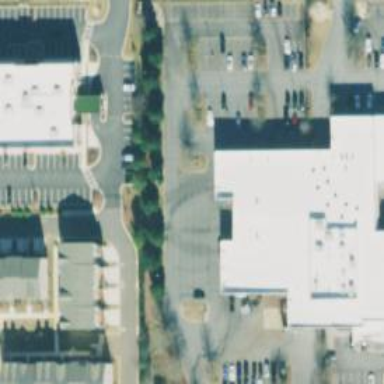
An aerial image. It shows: Building that houses car shop.